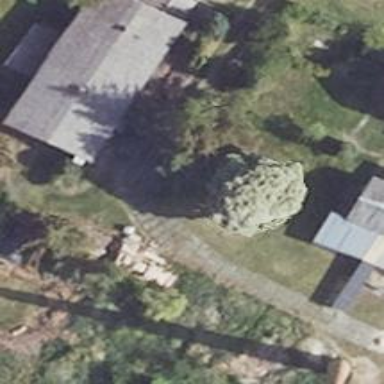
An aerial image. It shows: Deciduous broadleaved tree.